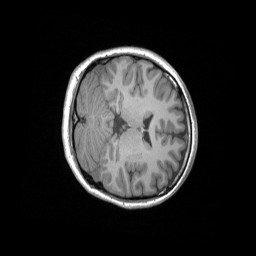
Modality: T1w
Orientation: axial
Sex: female